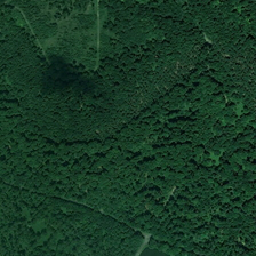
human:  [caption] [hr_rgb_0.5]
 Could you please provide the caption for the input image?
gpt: Some trees of this stretch of the jungle are short and others are tall and strong.

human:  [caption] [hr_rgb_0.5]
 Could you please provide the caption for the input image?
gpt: In this dense forest, some trees are short, some are tall and dense.

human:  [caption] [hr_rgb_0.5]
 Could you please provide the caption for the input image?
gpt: here we can see lush forest is devided by straight footpath .

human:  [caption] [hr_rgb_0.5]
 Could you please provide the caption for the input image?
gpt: there is a pond in the forest .

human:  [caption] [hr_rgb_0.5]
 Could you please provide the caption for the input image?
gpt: Some trees in this part of the dense forest are short and others are tall and thick.